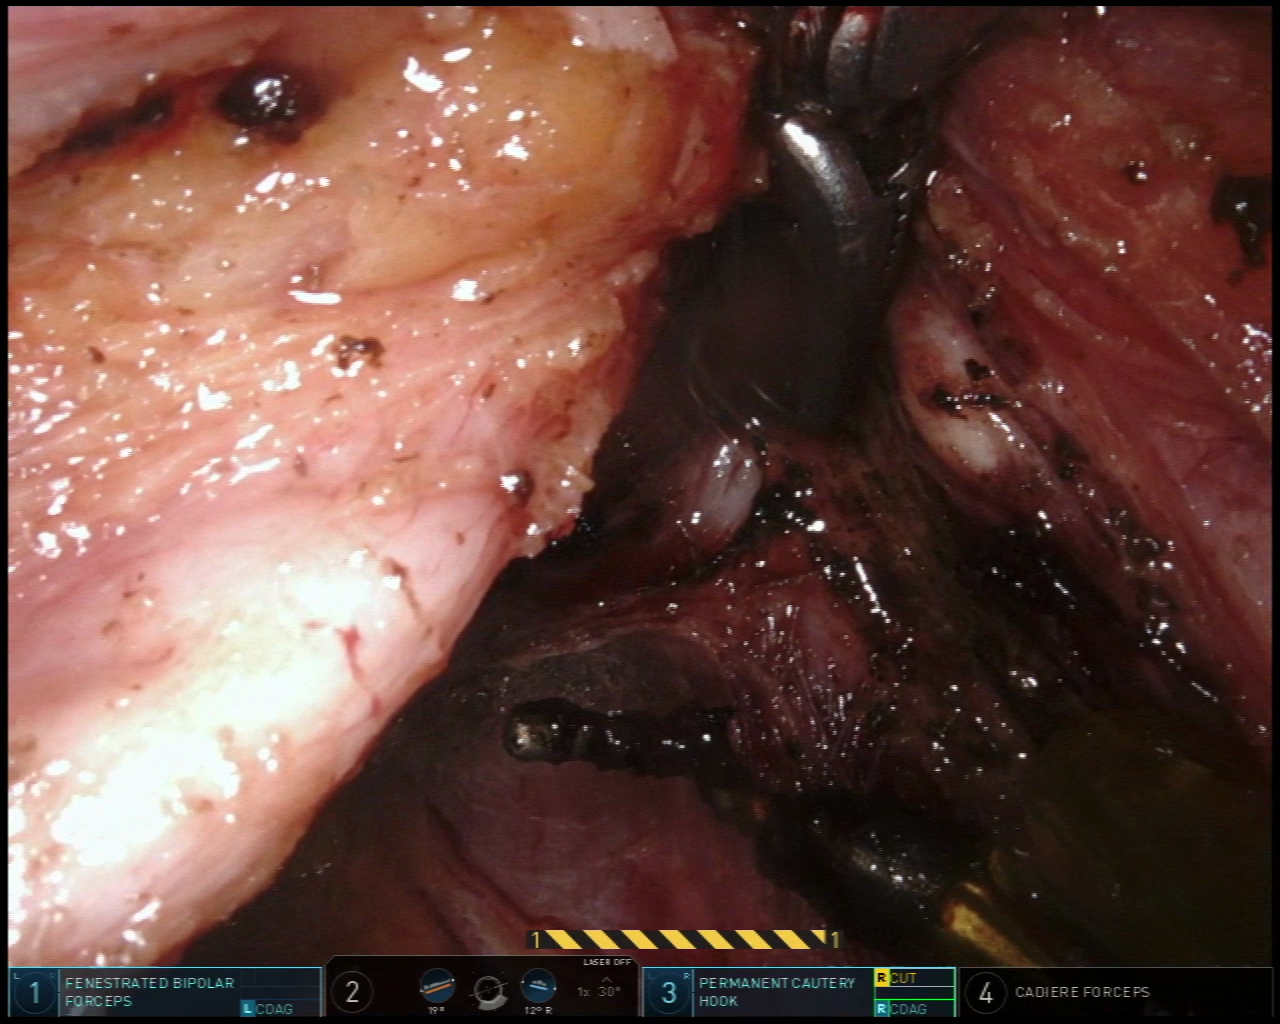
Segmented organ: vesicular_glands
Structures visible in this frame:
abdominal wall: no
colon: no
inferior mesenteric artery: no
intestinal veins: no
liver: no
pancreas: no
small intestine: no
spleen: no
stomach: no
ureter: no
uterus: no
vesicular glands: yes